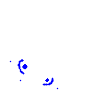
Particle: electron